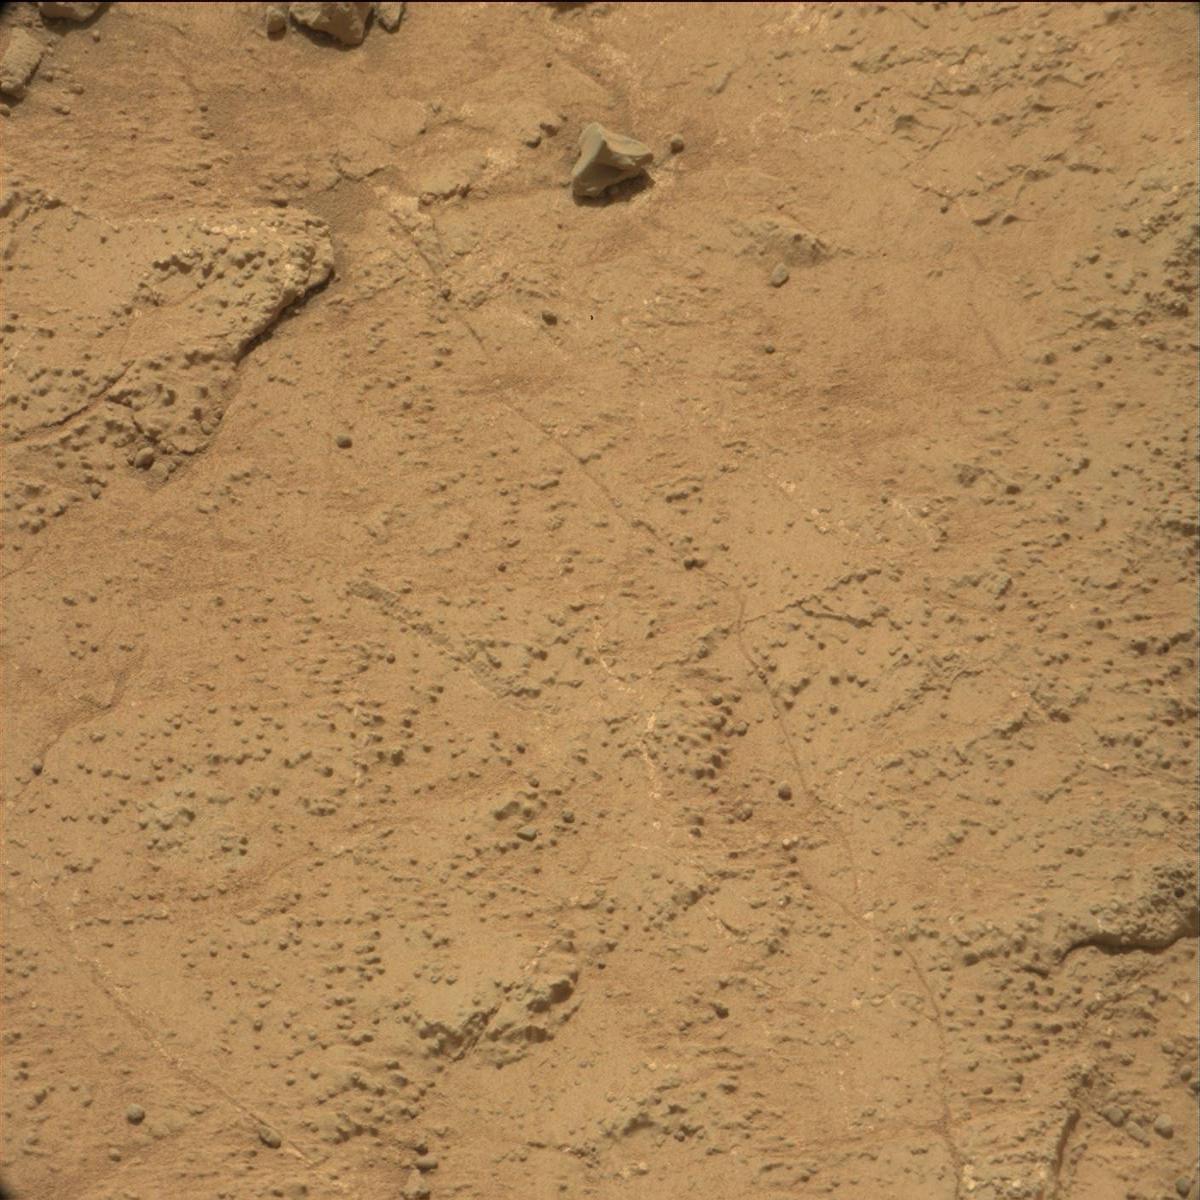
Terrain classes present: Bedrock, Rock, Sand / Soil